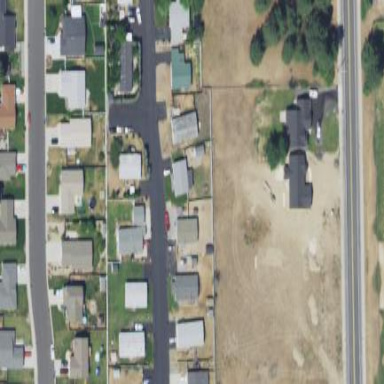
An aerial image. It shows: Residential area known as trailer park.